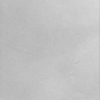
Label: dusty